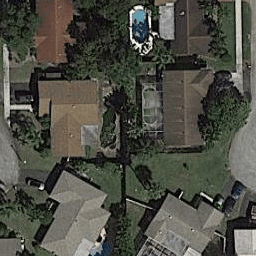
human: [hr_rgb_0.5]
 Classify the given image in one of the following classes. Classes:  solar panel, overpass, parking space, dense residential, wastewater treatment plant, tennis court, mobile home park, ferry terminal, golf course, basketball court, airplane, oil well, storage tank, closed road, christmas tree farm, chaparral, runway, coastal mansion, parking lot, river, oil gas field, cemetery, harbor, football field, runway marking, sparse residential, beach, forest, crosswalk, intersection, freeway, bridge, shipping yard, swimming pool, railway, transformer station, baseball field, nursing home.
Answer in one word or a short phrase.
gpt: dense residential